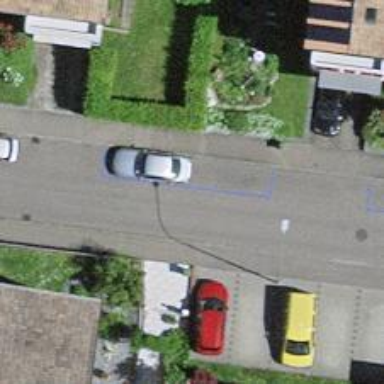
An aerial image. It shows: Residential road with asphalt surface and sidewalks on both sides.